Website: lowes
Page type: order-tracking
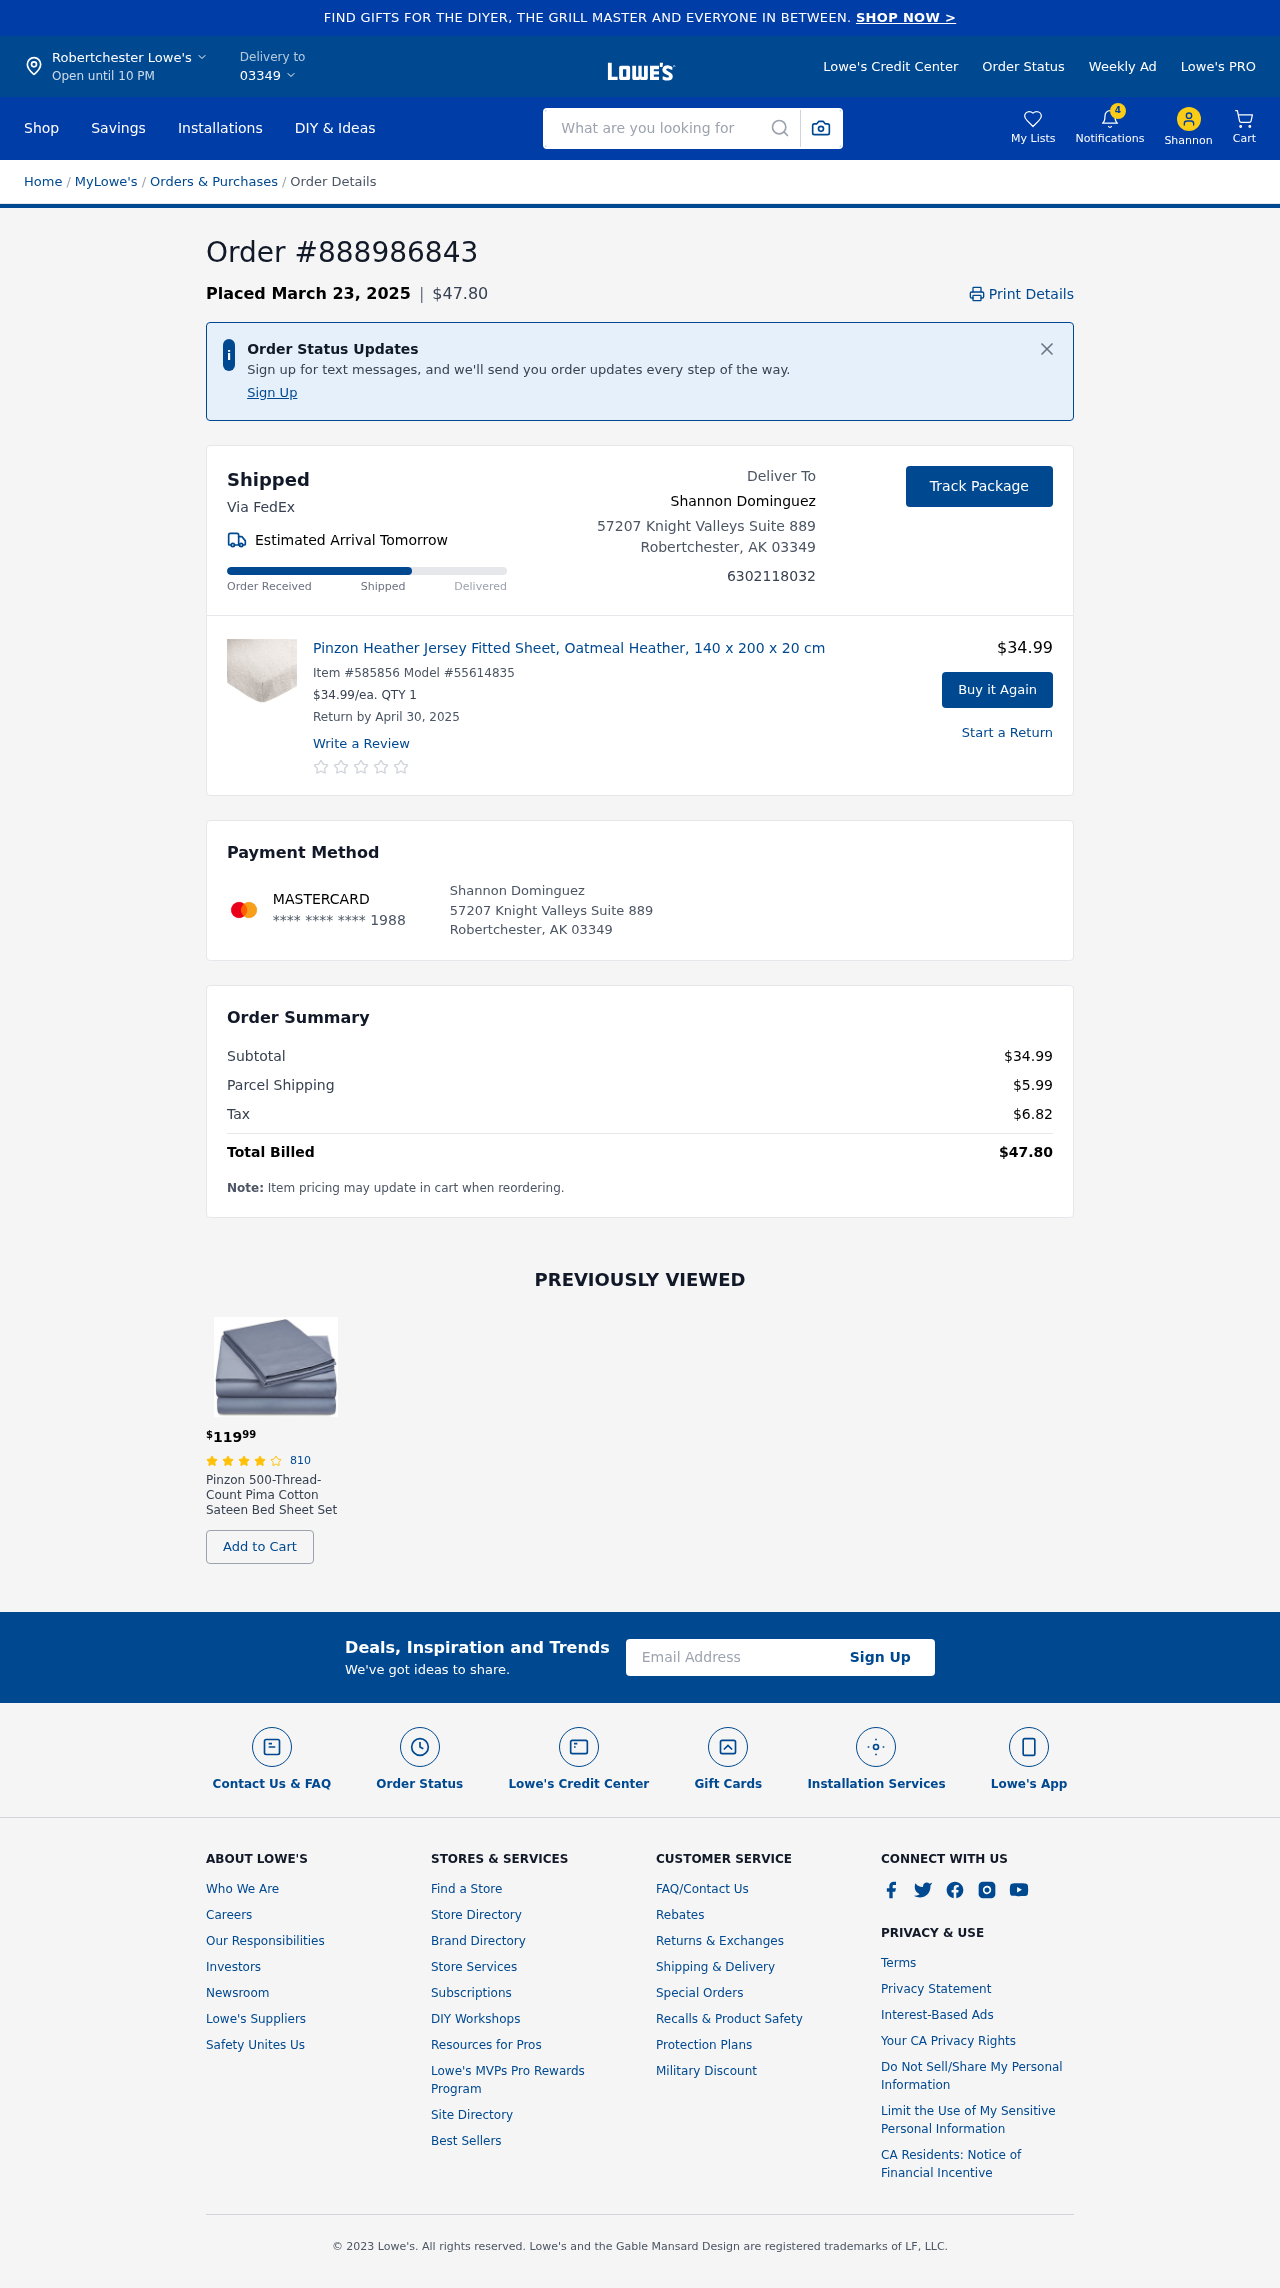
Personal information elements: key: PII_CARD_LAST4
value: **** **** **** 1988
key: PII_CARD_TYPE
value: MASTERCARD
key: PII_CITY
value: Robertchester Lowe's
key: PII_CITY_STATE_ZIP
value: Robertchester, AK 03349
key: PII_EMAIL
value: shannon_dominguez@hotmail.com
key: PII_FIRSTNAME
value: Shannon
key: PII_FULLNAME
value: Shannon Dominguez
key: PII_PHONE
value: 6302118032
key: PII_POSTCODE
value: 03349
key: PII_STREET
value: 57207 Knight Valleys Suite 889
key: PII_FULLNAME2
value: Shannon Dominguez
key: PII_STREET2
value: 57207 Knight Valleys Suite 889
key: PII_CITY_STATE_ZIP2
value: Robertchester, AK 03349
Product elements: key: PRODUCT1_NAME
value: Pinzon Heather Jersey Fitted Sheet, Oatmeal Heather, 140 x 200 x 20 cm
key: PRODUCT1_PRICE
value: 34.99
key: PRODUCT1_QUANTITY
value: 1
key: PRODUCT2_NAME
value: Pinzon 500-Thread-Count Pima Cotton Sateen Bed Sheet Set
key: PRODUCT2_NUM_RATINGS
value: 810
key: PRODUCT2_PRICE
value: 119.99
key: PRODUCT2_RATING
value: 4.2
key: PRODUCT1_ITEM
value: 585856
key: PRODUCT1_MODEL
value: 55614835
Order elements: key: ORDER_ID
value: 888986843
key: ORDER_DATE
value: Placed March 23, 2025
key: ORDER_TOTAL
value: $47.80
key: ORDER_DELIVERY_DATE
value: Estimated Arrival Tomorrow
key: ORDER_RETURN_BY_DATE
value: Return by April 30, 2025
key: ORDER_SUBTOTAL
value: $34.99
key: ORDER_SHIPPING_COST
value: $5.99
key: ORDER_TAX
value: $6.82
Search elements: key: HEADER_SEARCH
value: What are you looking for
Other elements: key: NOTIFICATION_COUNT
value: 4